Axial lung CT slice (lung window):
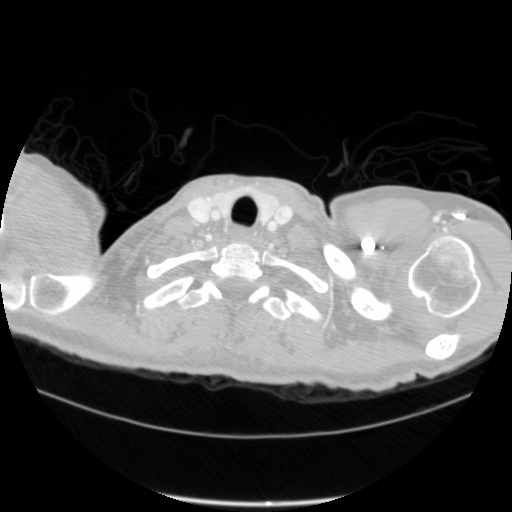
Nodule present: no